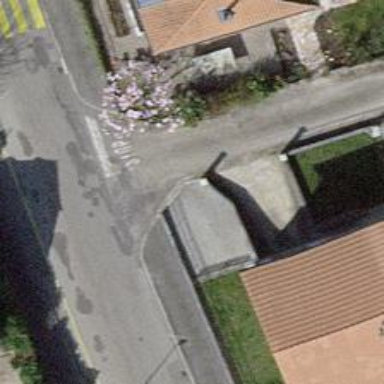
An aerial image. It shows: Residential road with asphalt surface and sidewalks.